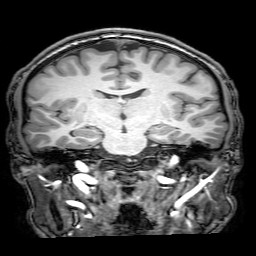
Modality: T1w
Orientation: sagittal